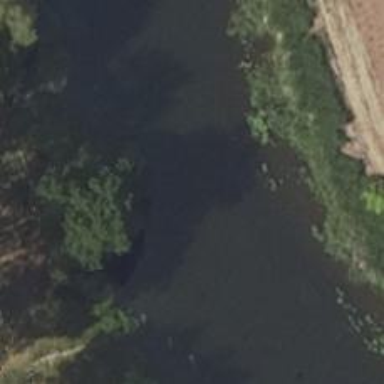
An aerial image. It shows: River with riverbank.